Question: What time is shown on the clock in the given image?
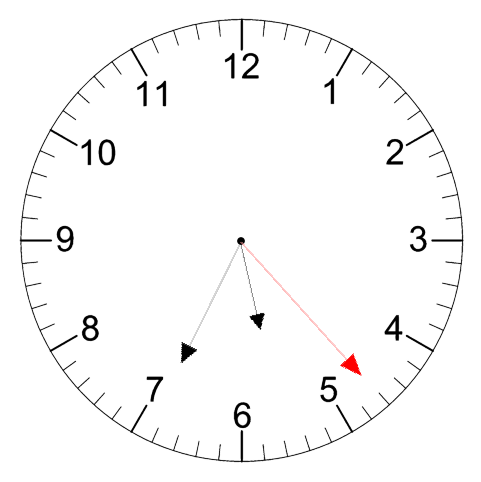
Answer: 05:34:23